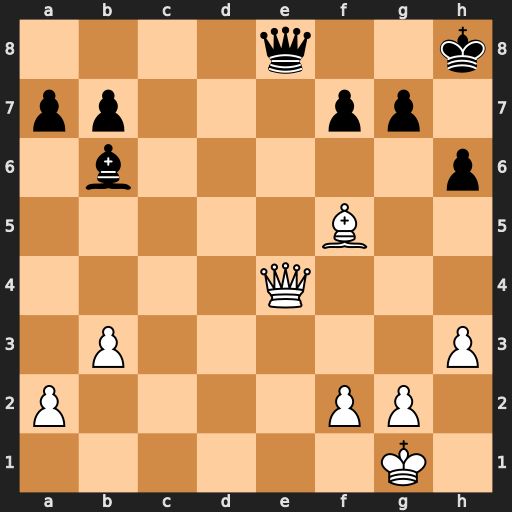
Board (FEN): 4q2k/pp3pp1/1b5p/5B2/4Q3/1P5P/P4PP1/6K1
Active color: w
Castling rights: -
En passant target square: -
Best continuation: Qxe8#